Question: Count the number of objects in the diagram.
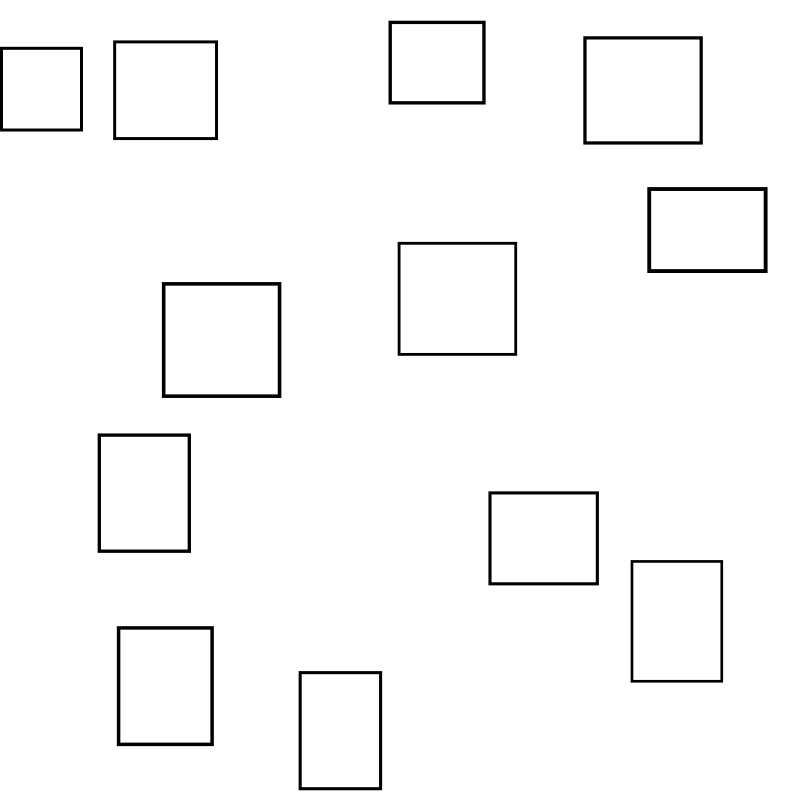
Answer: 12